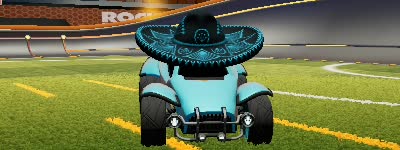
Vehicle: octane